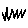
Label: zigzag